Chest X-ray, PA view. Patient: 49 years old, sex M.
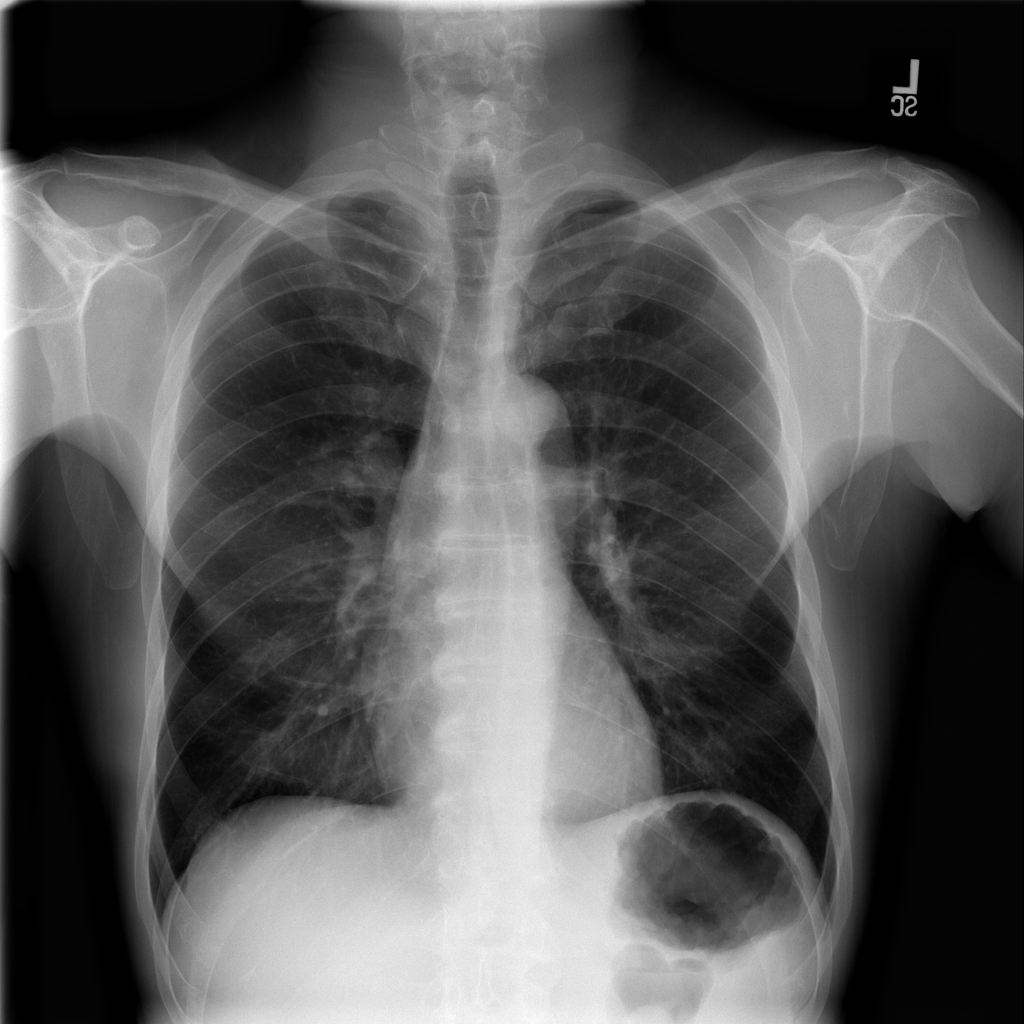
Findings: No Finding